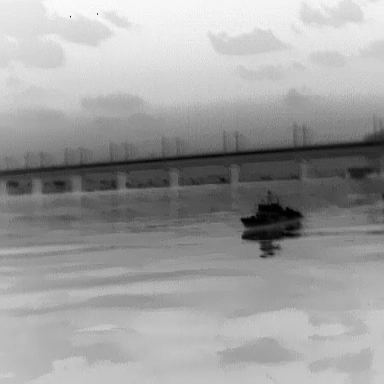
There is a warship in the infrared image.